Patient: sex F, age 47
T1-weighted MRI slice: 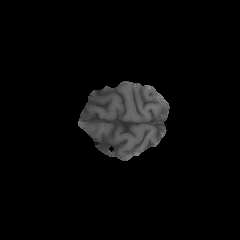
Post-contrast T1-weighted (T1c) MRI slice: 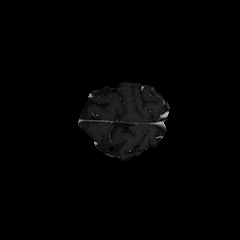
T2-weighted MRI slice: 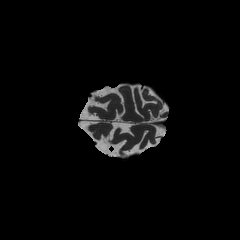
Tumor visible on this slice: no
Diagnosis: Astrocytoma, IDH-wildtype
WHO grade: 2